Question: I'm trying to develop an app for Windows Phone using Apache Cordova (PhoneGap). I've installed the Windows Phone SDK from Microsoft's web site (SDK 7.1 for Windows Vista+); the SDK comes with Visual Studio 2010 Express for Windows Phone. I'm also using Windows 7 Professional, 64bit.
I've imported the PhoneGap template perfectly, should be no issues here. When I try to emulate my app on the "Windows Phone Emulator", I get the following errors:

I've tried reinstalling Visual Basic/the SDK, PhoneGap countless time (plus tried different versions), I've tried everything posted previously on Stackoverflow and also from other web sites.
My JS files are being detected normally via Windows Explorer, so I don't think there is a wrong file association. I've also attempted to insert additional code, or modify code in the .csproj file and the BuildManifestProcessor.js; but no luck either.
Are there any suggestions, please?
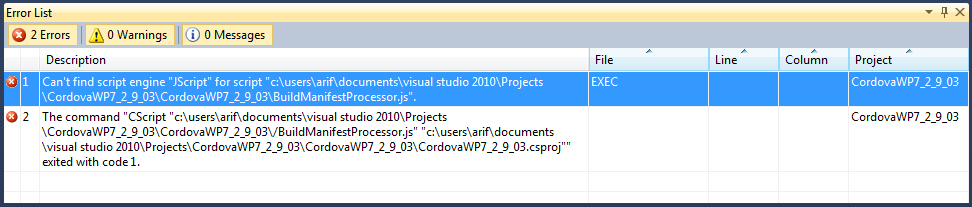
Answer: I've found the definite solution, after trying many solutions; such as using regsvr32 attempting to fix JScript and VBScript association. Even if your associations are working perfectly, you can still receive the above error.
To solve this problem, run this tool (by Microsoft): <URL>
It will solve your problem. I understand this is for Windows Media Player, but it will also fix any JS or VB.NET problems too.
It will also fix Windows Media Player problems too, such as ""; which is caused due to JS/VB.NET too.
I am now able to begin development for Windows Phone; to be honest, I'm excited.
All the best.